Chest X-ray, PA view. Patient: 40 years old, sex M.
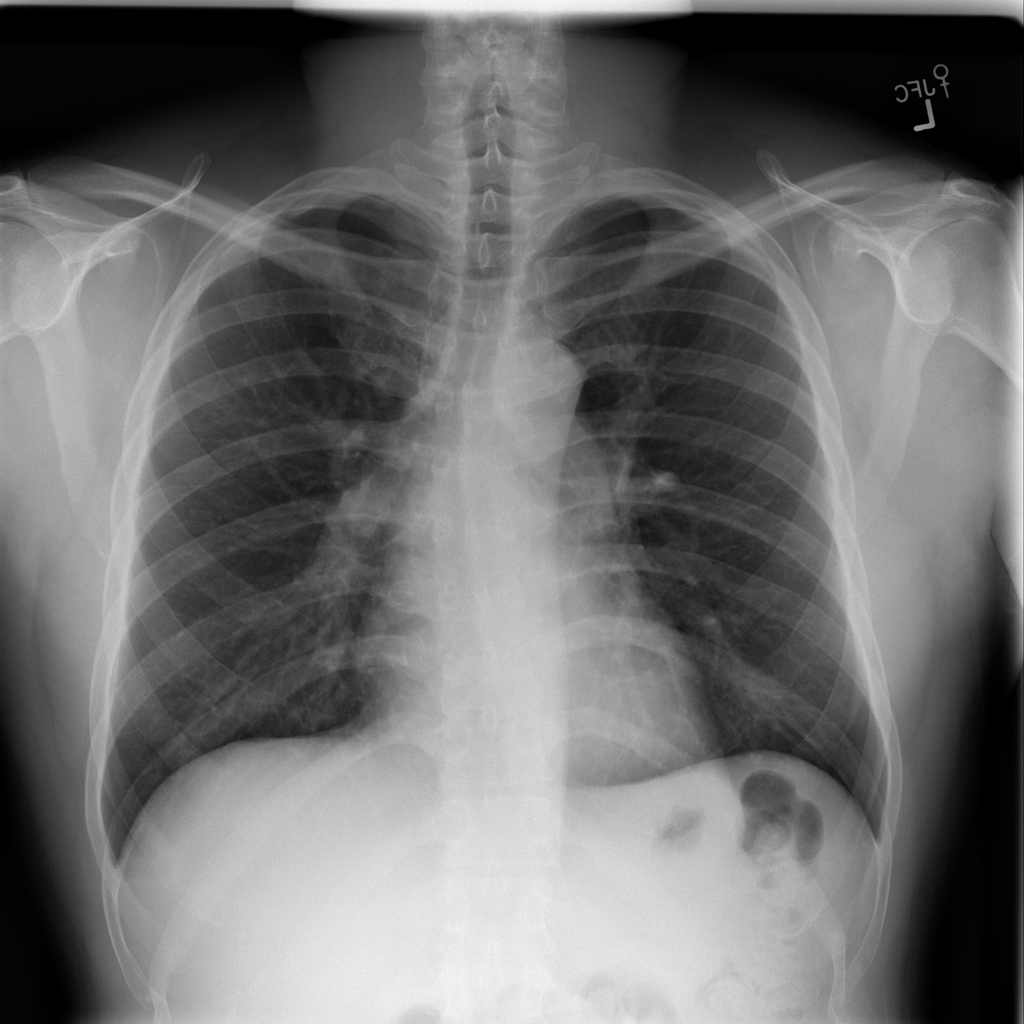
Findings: No Finding